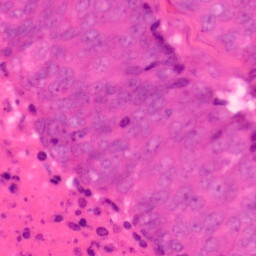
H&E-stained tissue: Colon